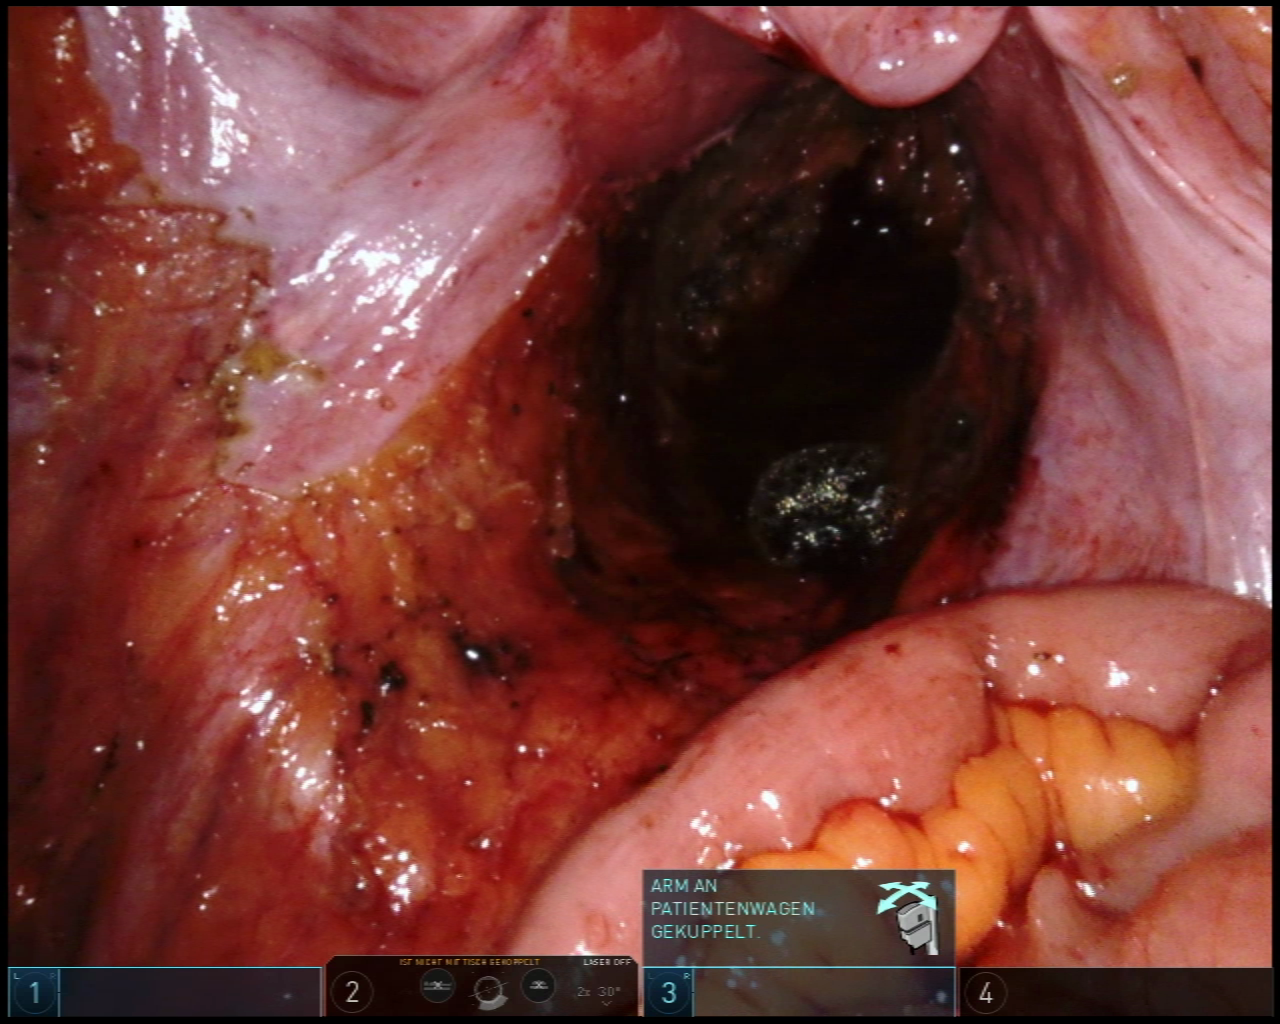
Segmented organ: ureter
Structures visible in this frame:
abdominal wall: yes
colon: no
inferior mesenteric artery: no
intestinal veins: no
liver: no
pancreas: no
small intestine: yes
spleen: no
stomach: no
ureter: yes
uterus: no
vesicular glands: no